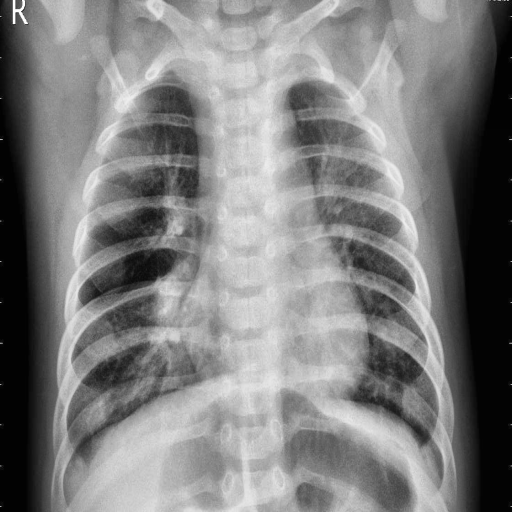
Finding: PNEUMONIA